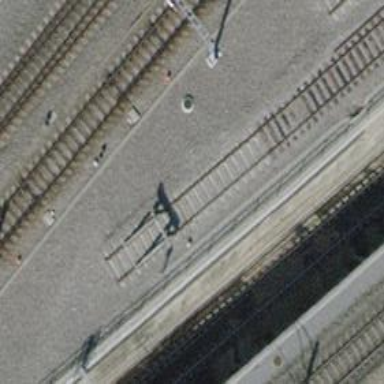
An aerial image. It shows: Railway siding with rails.